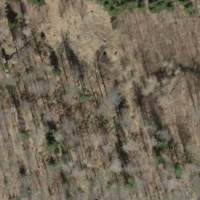
EUNIS habitat code: 41
Species observed at this site:
Sedum album